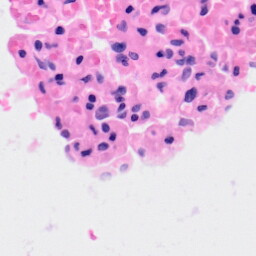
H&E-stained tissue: Kidney